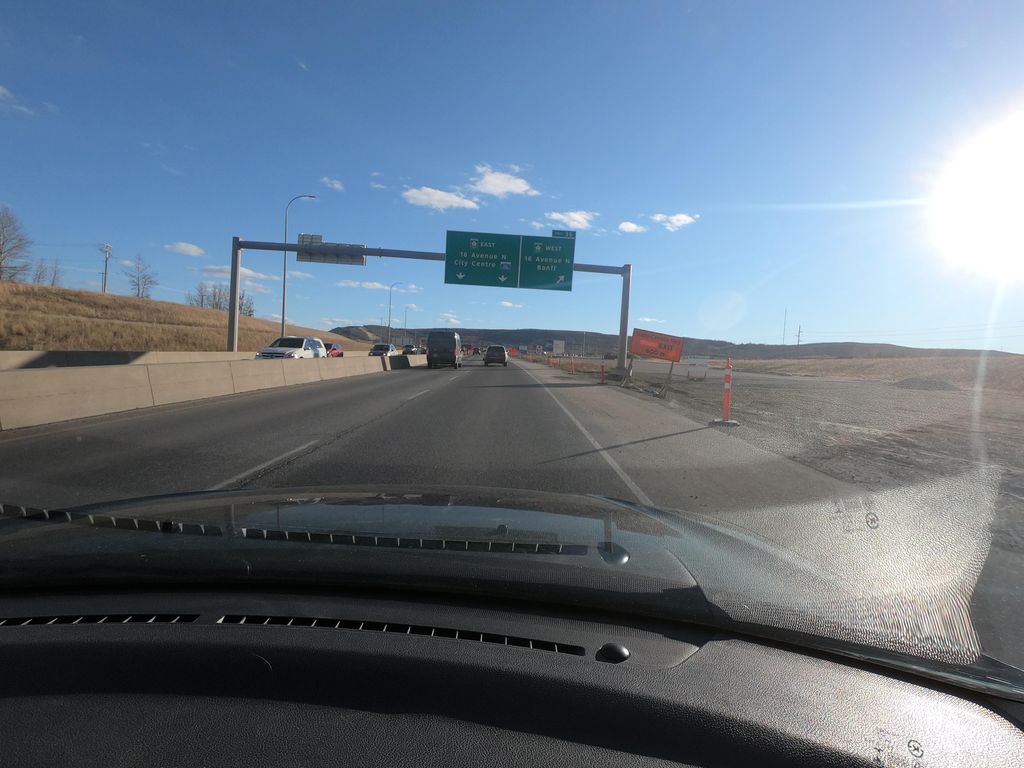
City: calgary